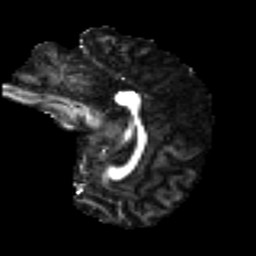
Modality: FA
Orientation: sagittal
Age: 31
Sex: male
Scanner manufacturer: ge
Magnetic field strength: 3 T
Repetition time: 7.8 s
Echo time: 0.0607 s